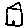
Label: house